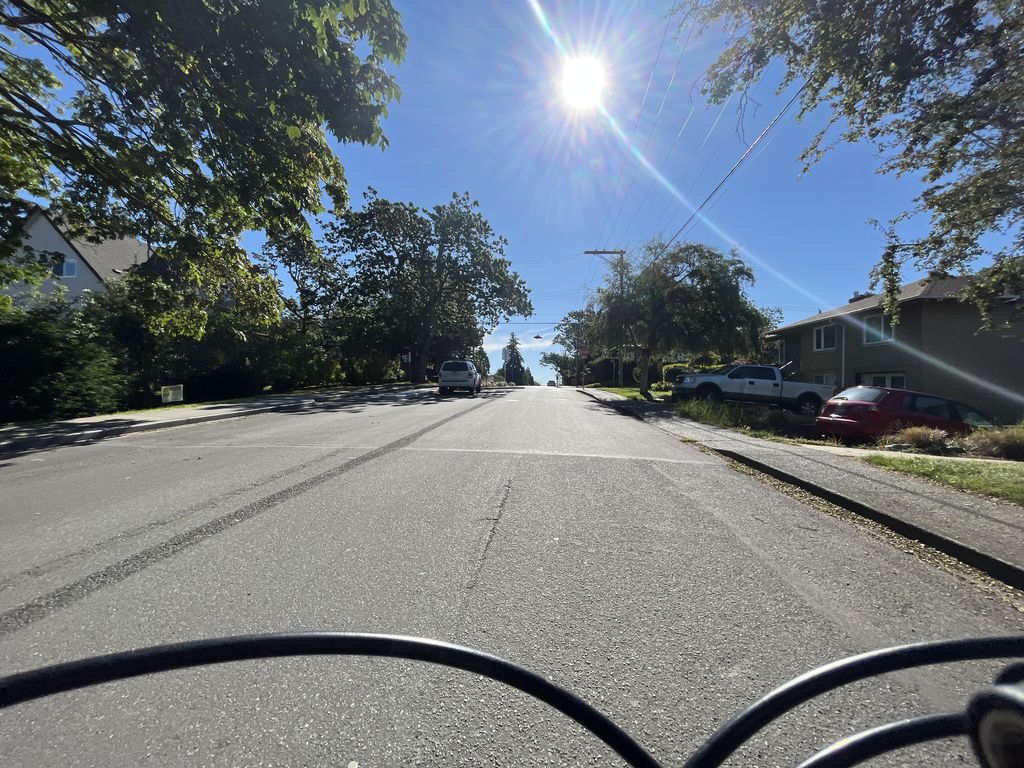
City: victoria